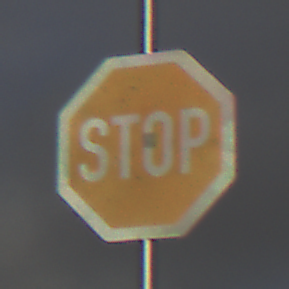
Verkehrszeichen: Stop
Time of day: SunriseSunset
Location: Outdoor (Nature)
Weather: PartlyCloudy
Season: NotSpecified
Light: Natural